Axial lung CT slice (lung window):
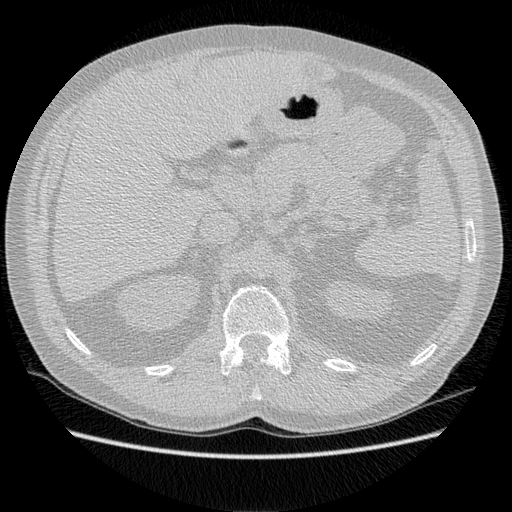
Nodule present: no